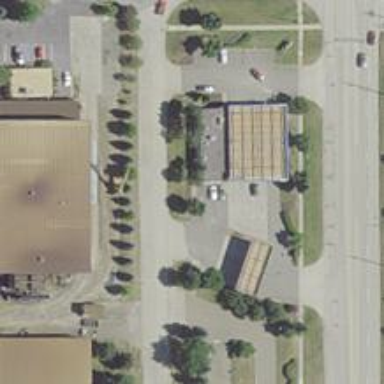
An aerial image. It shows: Convenience shop.